Interaction volume radius: 5 \u00c5
Interaction volume height: 20 \u00c5
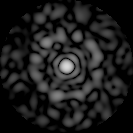
Disorder parameter: 0.8496